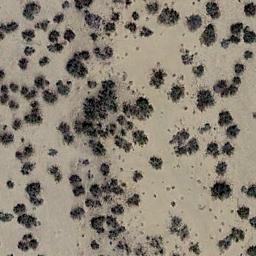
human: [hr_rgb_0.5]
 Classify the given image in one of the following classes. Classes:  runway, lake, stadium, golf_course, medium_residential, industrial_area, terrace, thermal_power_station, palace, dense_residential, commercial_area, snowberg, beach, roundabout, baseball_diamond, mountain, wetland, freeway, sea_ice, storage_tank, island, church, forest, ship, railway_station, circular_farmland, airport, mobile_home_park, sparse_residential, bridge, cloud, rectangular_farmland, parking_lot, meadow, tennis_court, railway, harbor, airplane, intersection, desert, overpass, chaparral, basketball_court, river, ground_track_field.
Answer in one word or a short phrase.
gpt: chaparral